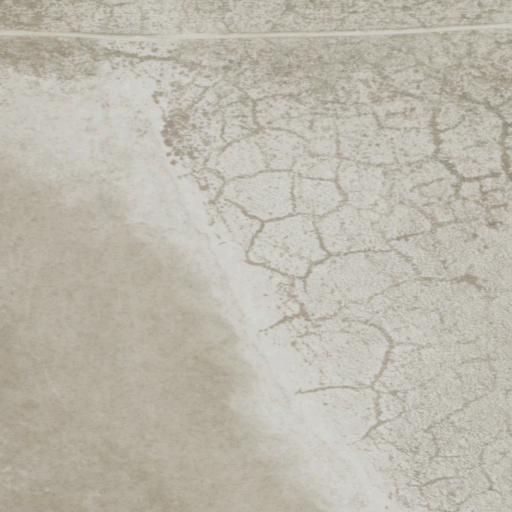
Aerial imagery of plain(s) in Montana named Sun Prairie Flats containing grassland and barren land